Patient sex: F
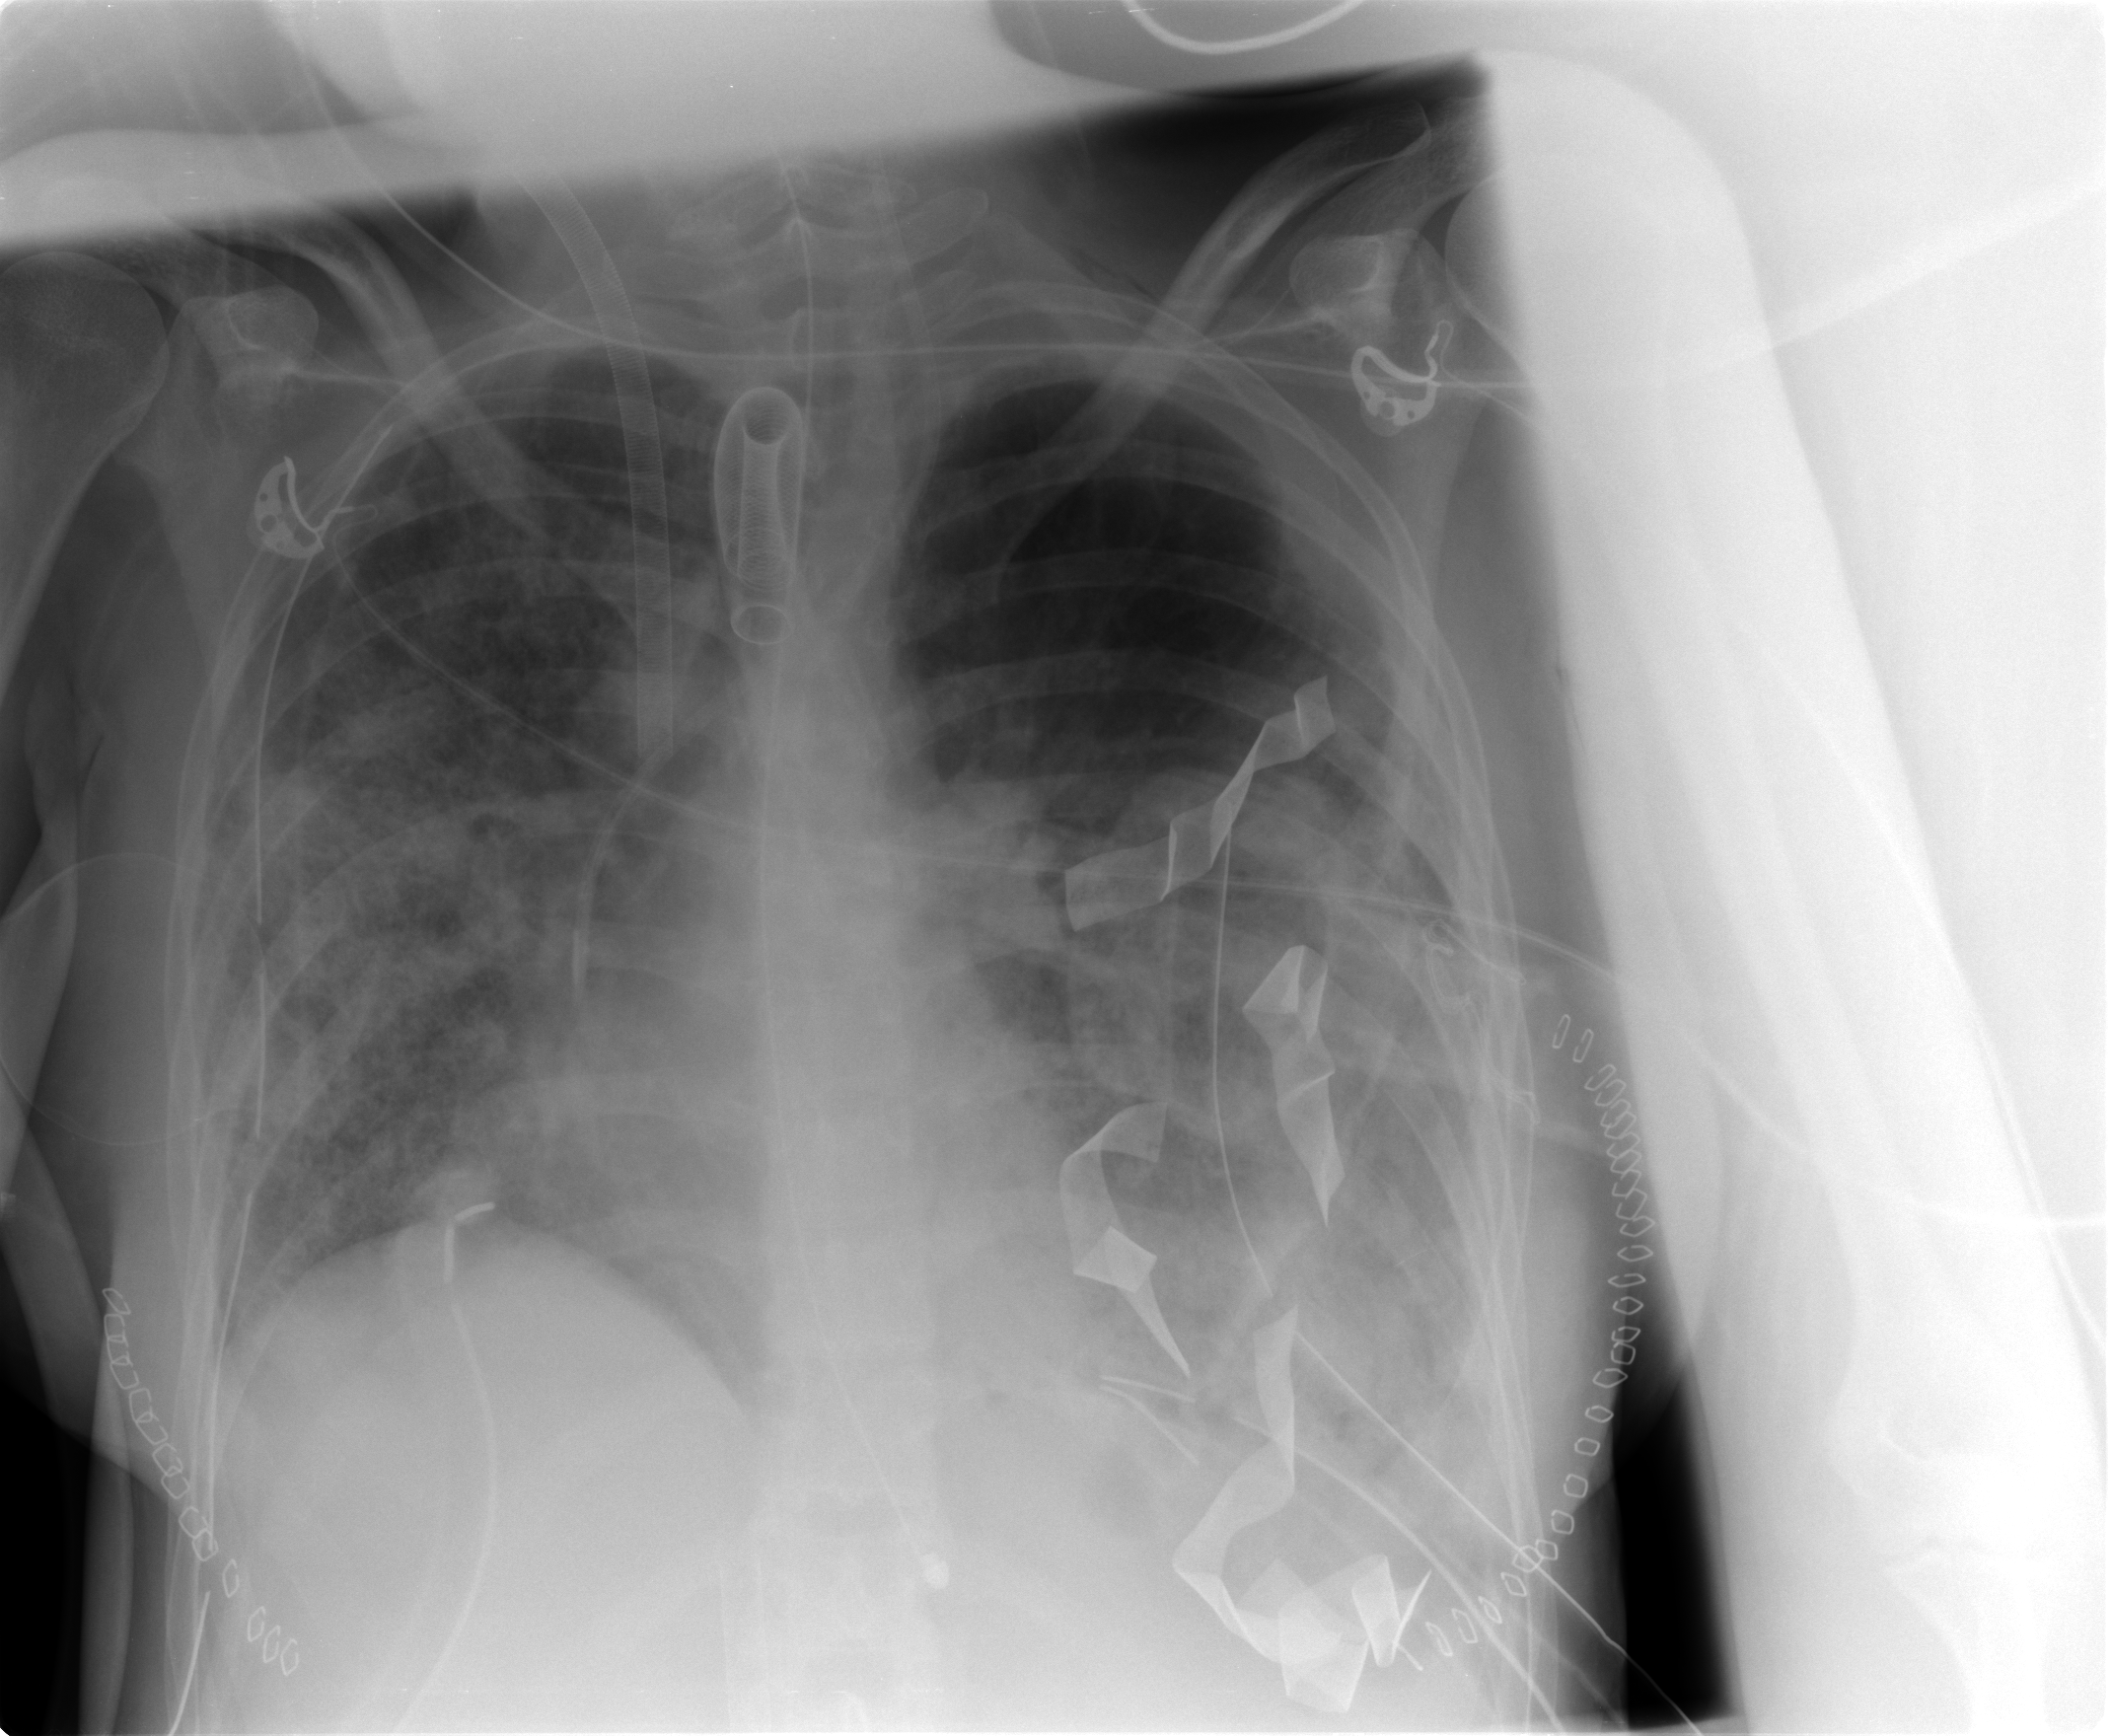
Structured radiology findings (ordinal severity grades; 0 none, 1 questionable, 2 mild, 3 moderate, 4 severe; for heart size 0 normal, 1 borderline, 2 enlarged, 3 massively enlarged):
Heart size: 0
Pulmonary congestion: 0
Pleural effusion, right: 0
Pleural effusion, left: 2
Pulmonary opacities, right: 3
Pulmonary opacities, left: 2
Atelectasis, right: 2
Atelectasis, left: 2